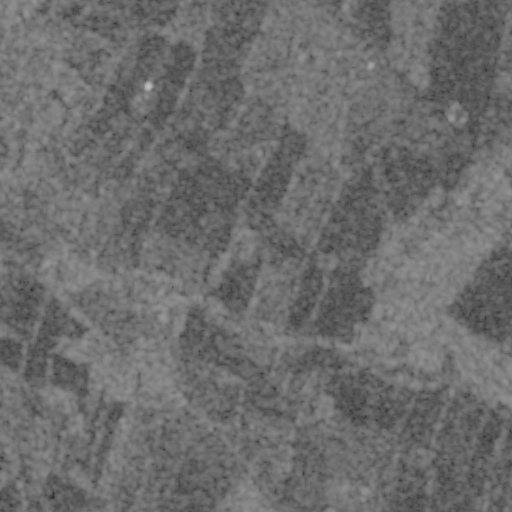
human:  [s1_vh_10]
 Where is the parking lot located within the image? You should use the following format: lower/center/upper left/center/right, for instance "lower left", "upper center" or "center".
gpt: The parking lot is located in the upper right of the image.
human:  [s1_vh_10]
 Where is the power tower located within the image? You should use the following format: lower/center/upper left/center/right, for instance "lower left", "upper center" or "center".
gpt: The power tower is located in the lower left of the image.
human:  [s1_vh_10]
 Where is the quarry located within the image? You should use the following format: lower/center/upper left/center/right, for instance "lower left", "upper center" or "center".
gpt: The quarry is located in the lower center of the image.
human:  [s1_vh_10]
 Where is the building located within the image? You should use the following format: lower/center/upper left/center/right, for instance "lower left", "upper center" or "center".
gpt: There is no building in the image.

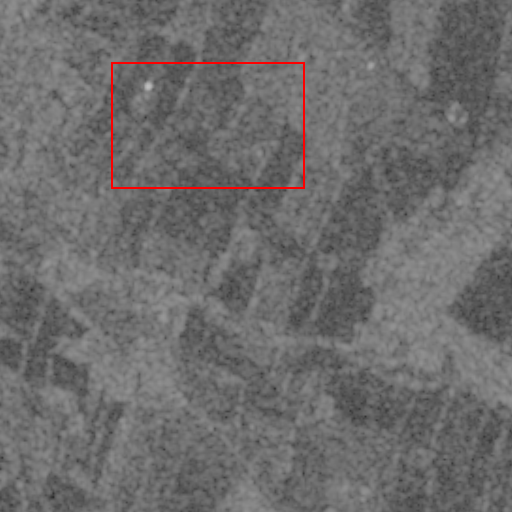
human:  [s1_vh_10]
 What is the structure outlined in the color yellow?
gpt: There is no yellow outline.
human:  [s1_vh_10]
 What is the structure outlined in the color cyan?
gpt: There is no structure outlined in cyan.